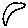
Label: moon